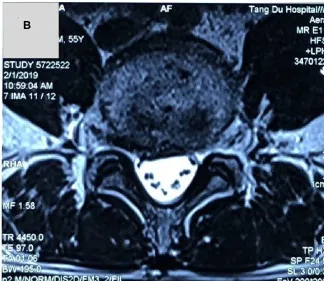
(A-D) A magnetic resonance imaging in axial slice showed that a lateral type disc protrusion on the right side in L4/5 and the right lumbar 5th nerve was mildly compressed.
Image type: radiology (mri)